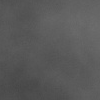
Atmospheric dust classification: dusty